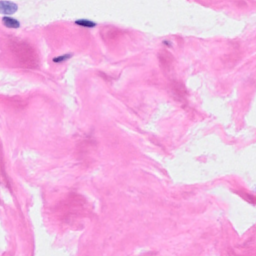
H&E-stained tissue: Breast